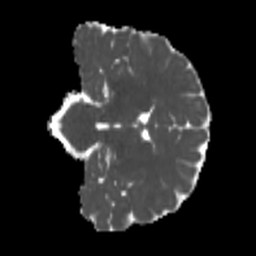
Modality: MD
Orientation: coronal
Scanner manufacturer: siemens
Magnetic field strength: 3 T
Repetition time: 4 s
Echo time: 0.0594 s